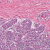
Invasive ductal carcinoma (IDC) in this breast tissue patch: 0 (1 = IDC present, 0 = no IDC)